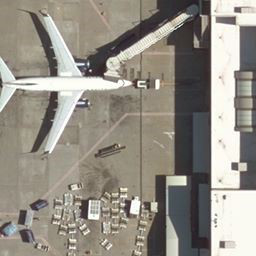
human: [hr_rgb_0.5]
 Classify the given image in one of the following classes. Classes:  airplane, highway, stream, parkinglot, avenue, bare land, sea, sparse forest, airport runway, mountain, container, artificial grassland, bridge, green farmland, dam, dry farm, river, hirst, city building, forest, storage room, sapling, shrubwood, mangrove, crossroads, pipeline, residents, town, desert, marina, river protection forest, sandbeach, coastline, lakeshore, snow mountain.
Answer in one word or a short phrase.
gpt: airplane